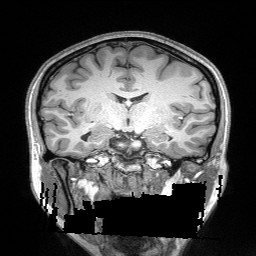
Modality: T1w
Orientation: sagittal
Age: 23
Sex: female
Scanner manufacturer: siemens
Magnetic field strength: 3 T
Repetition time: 2.2 s
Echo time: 0.00169 s